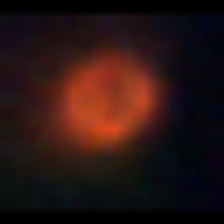
Taxon: NanoPlankton
Group: Other